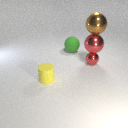
large red metal sphere above small red metal sphere